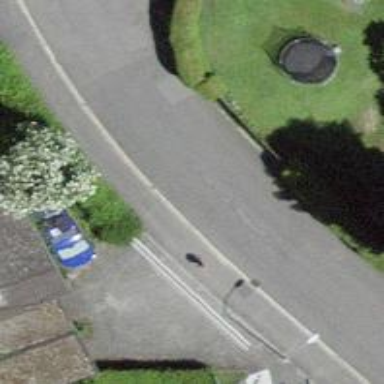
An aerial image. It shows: Residential road with asphalt surface and sidewalk on the left side.